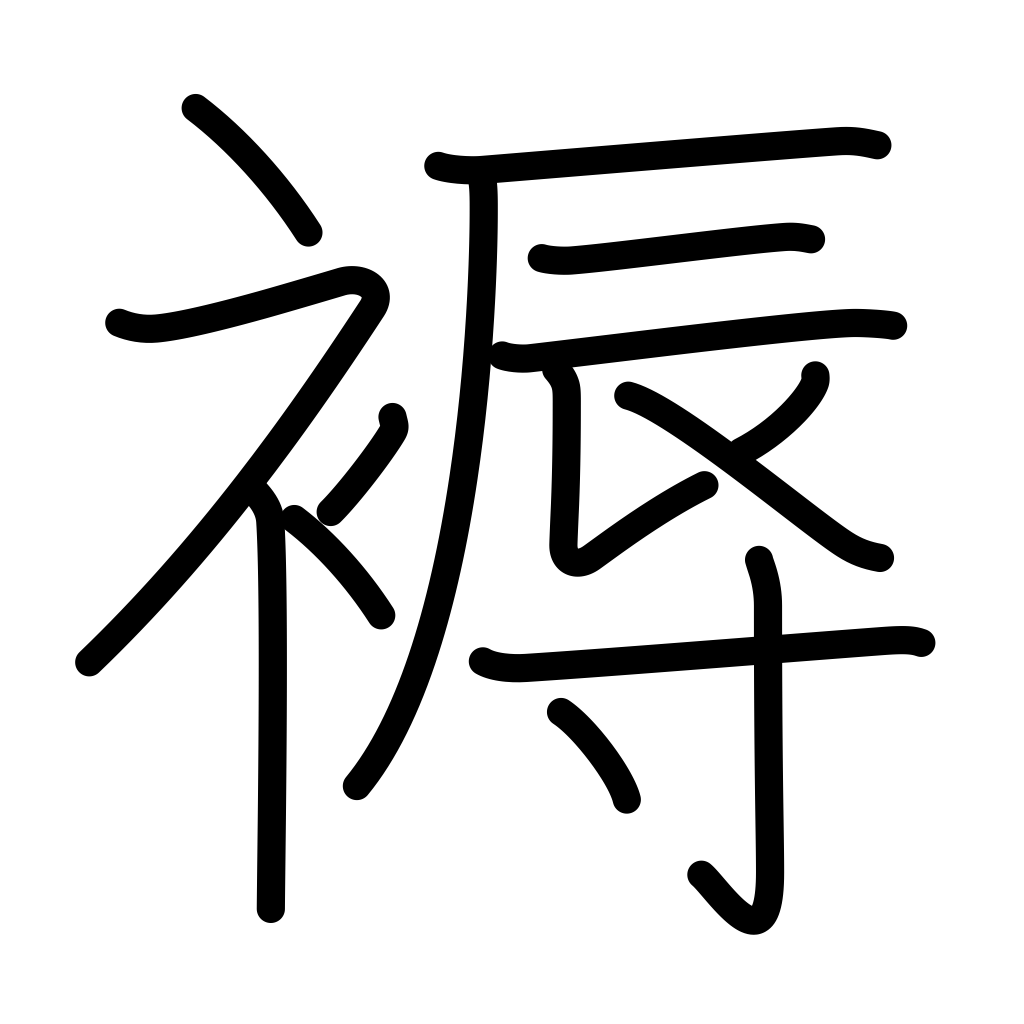
Meaning: cushion, mattress, bedding